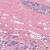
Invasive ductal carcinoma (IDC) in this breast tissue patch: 1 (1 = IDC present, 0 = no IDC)